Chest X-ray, AP view. Patient: 35 years old, sex M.
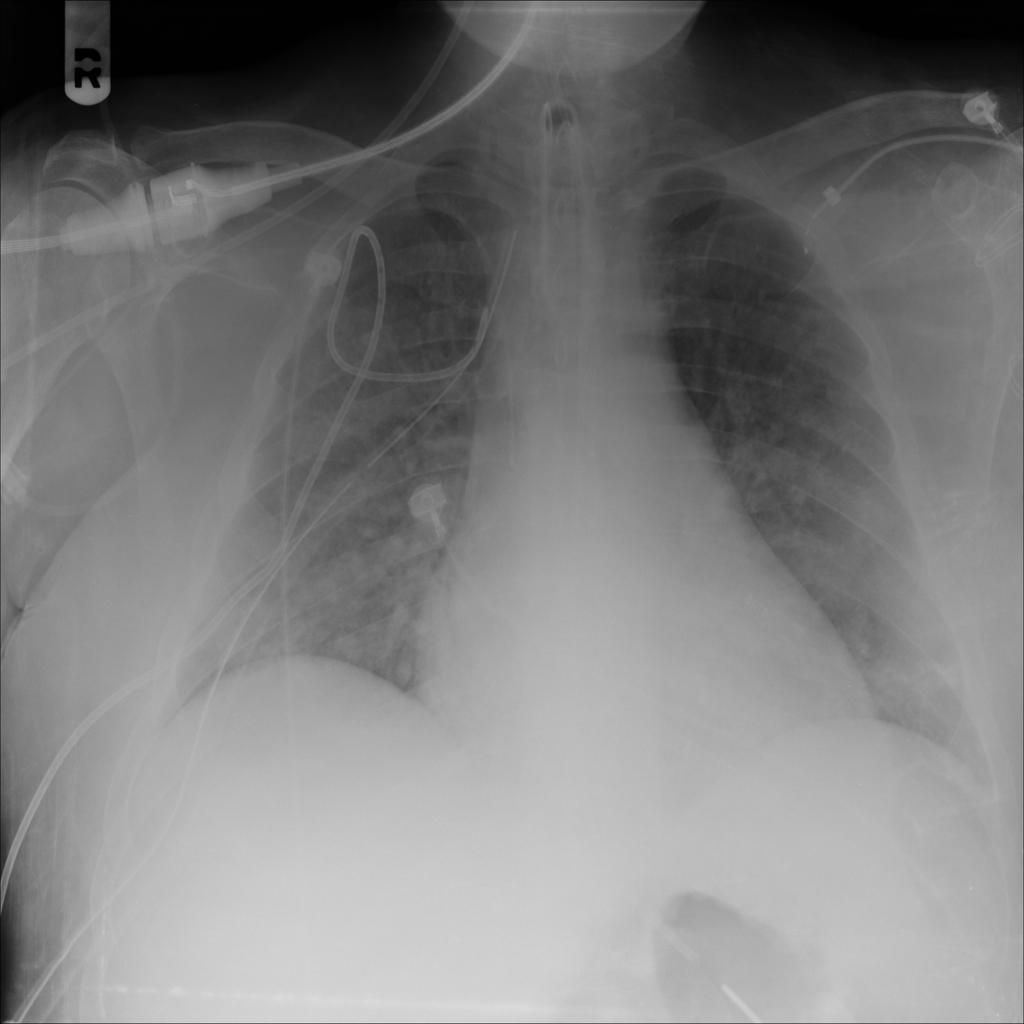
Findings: Infiltration